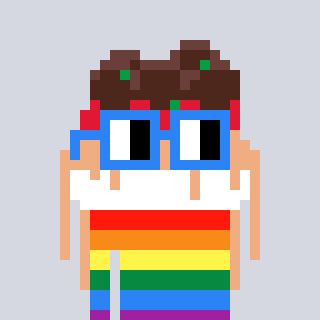
a pixel art character with square blue glasses, a spaghetti-shaped head and a orange-colored body on a cool background